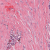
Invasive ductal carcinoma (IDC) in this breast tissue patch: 0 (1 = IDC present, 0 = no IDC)